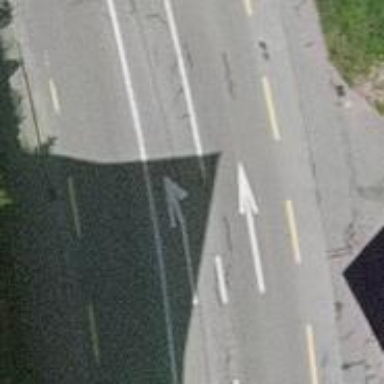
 with designated cycle lane on both sides."